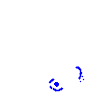
Particle: pion